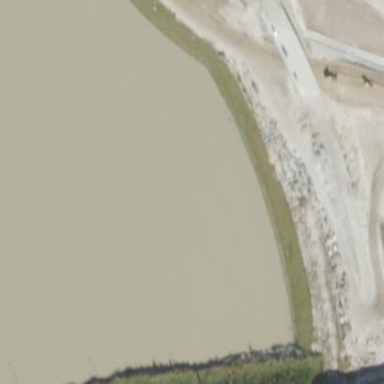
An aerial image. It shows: Retention basin filled with water.